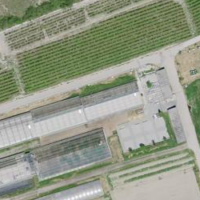
EUNIS habitat code: 40
Species observed at this site:
Ostrya carpinifolia
Erodium cicutarium